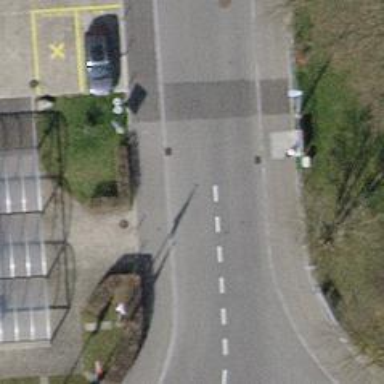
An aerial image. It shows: Unmarked crossing on cycleway.